Question: >
<URL>
How can i update my 'VI' settings for it to recognize (and highlight appropriately) new keywords that came about with the new standard.
For example:

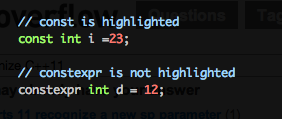
Answer: Someone already wrote some syntax files for C++11: <URL>. It even makes initializer lists and lambdas work fine without vim thinking the curlies are errors.
I remember I had to manually add some missing keywords to it, but that's not terribly complicated (just grep the file for the other keywords and add new ones). My current setup is up on <URL>. If you are using vundle you can install it with 'Bundle 'rmartinho/vim-cpp11''.